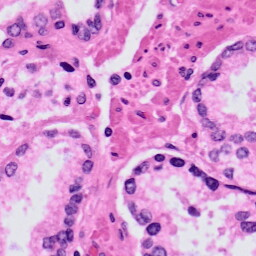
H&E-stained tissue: Prostate